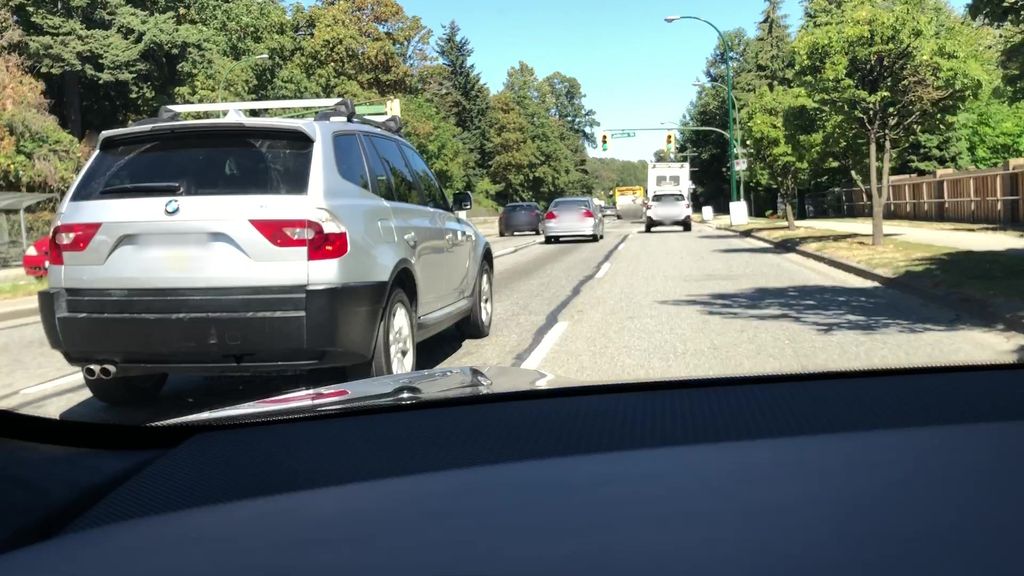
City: vancouver